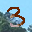
Label: 3